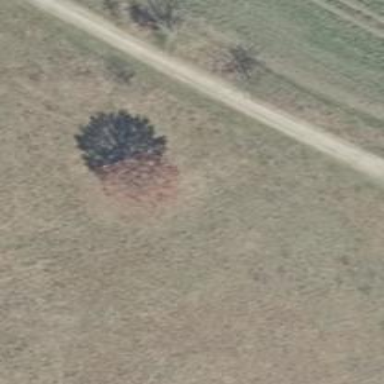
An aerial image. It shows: Deciduous broadleaved tree in park.